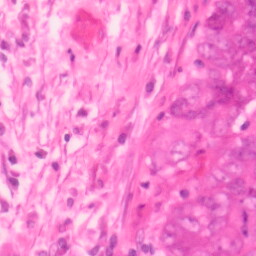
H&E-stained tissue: Colon